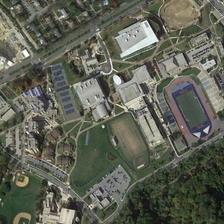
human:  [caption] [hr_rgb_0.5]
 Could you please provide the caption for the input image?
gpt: two football fields and eight tennis courts alongside some teaching buildings stand in this campus .

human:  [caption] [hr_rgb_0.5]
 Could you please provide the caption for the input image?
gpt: the university has a ground track filed with blue track  a football field three baseball fields and eight tennis fields .

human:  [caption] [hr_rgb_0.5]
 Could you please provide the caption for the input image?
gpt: near the road is a school owning square buildings and some sports fields .

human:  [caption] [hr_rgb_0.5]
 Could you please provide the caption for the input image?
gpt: near the road is a school owning square buildings and some sports fields .

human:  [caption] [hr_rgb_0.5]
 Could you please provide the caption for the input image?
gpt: many buildings and many green trees are in a school with a playground, a football field, three baseball fields and eight tennis courts .